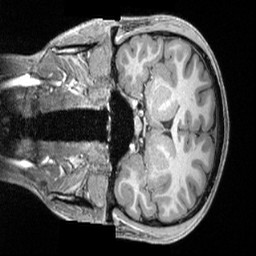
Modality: T1w
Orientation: coronal
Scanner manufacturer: siemens
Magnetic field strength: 3 T
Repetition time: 2.4 s
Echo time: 0.00222 s